Question: The area chart used for the title is too big. I see the area used for allow the tooltip when there is a high value, but if is possible to cut the area used for the title, maybe the tooltip will render from top to bottom.
Is it possible to crop the area used for title (and maybe something more), like:

I just want the "chart draw" area, the red part should be cropped.
Tried 'titlePosition: 'none'', but it didn't work.
Thanks.
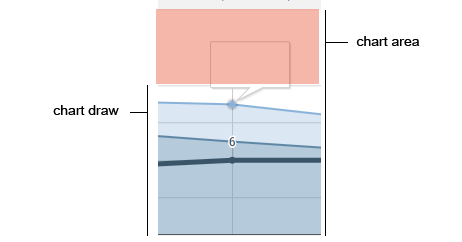
Answer: The part of your chart that you labeled "chart draw" is controlled by the 'chartArea' option:
'''
chartArea: {
top: 25,
height: '80%'
}
'''
Each sub-option (height, width, top, left) can be either a number (pixels) or a string (percent of total chart height or width). Use these options to enlarge the chartArea's height and/or shrink the area devoted to the chart title.